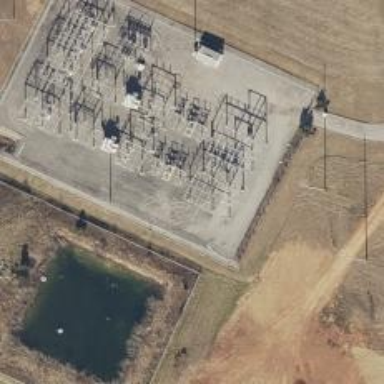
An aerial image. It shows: Switch used for power control.